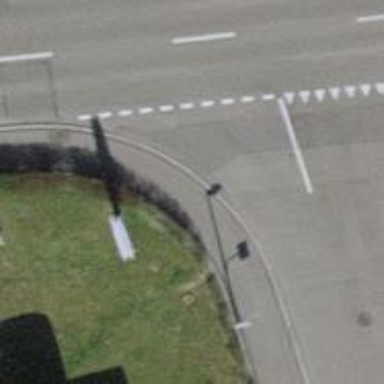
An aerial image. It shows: Hedge acting as barrier.